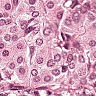
Metastatic tissue present: yes